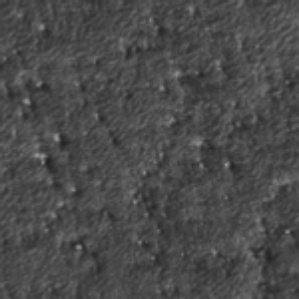
Label: frost